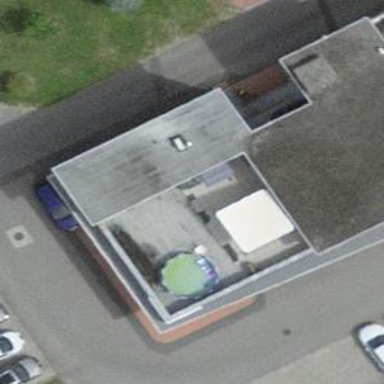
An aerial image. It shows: Car shop.